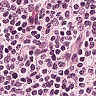
Metastatic tissue present: no